Field crop: tomato
Growth stage: 1
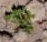
Species: portulaca